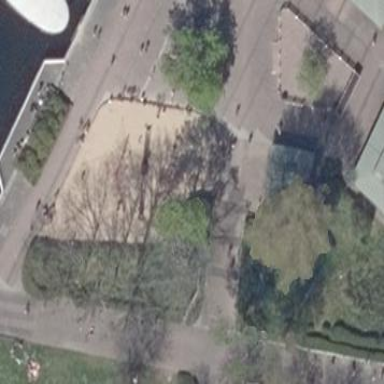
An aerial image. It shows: Sandpit at the playground.